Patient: sex M, age 61
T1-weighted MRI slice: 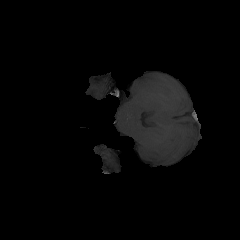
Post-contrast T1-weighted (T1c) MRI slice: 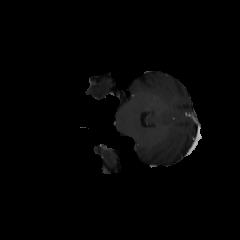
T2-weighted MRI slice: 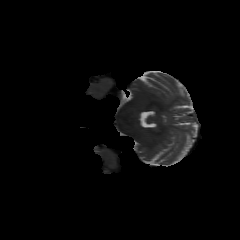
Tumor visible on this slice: no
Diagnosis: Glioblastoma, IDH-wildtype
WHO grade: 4